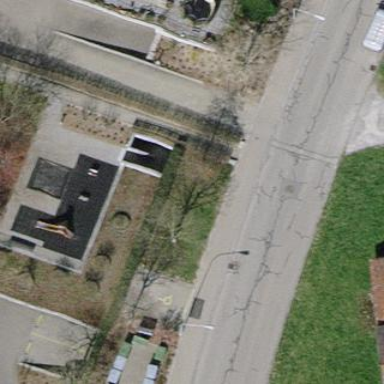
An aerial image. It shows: Garage.